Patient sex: F
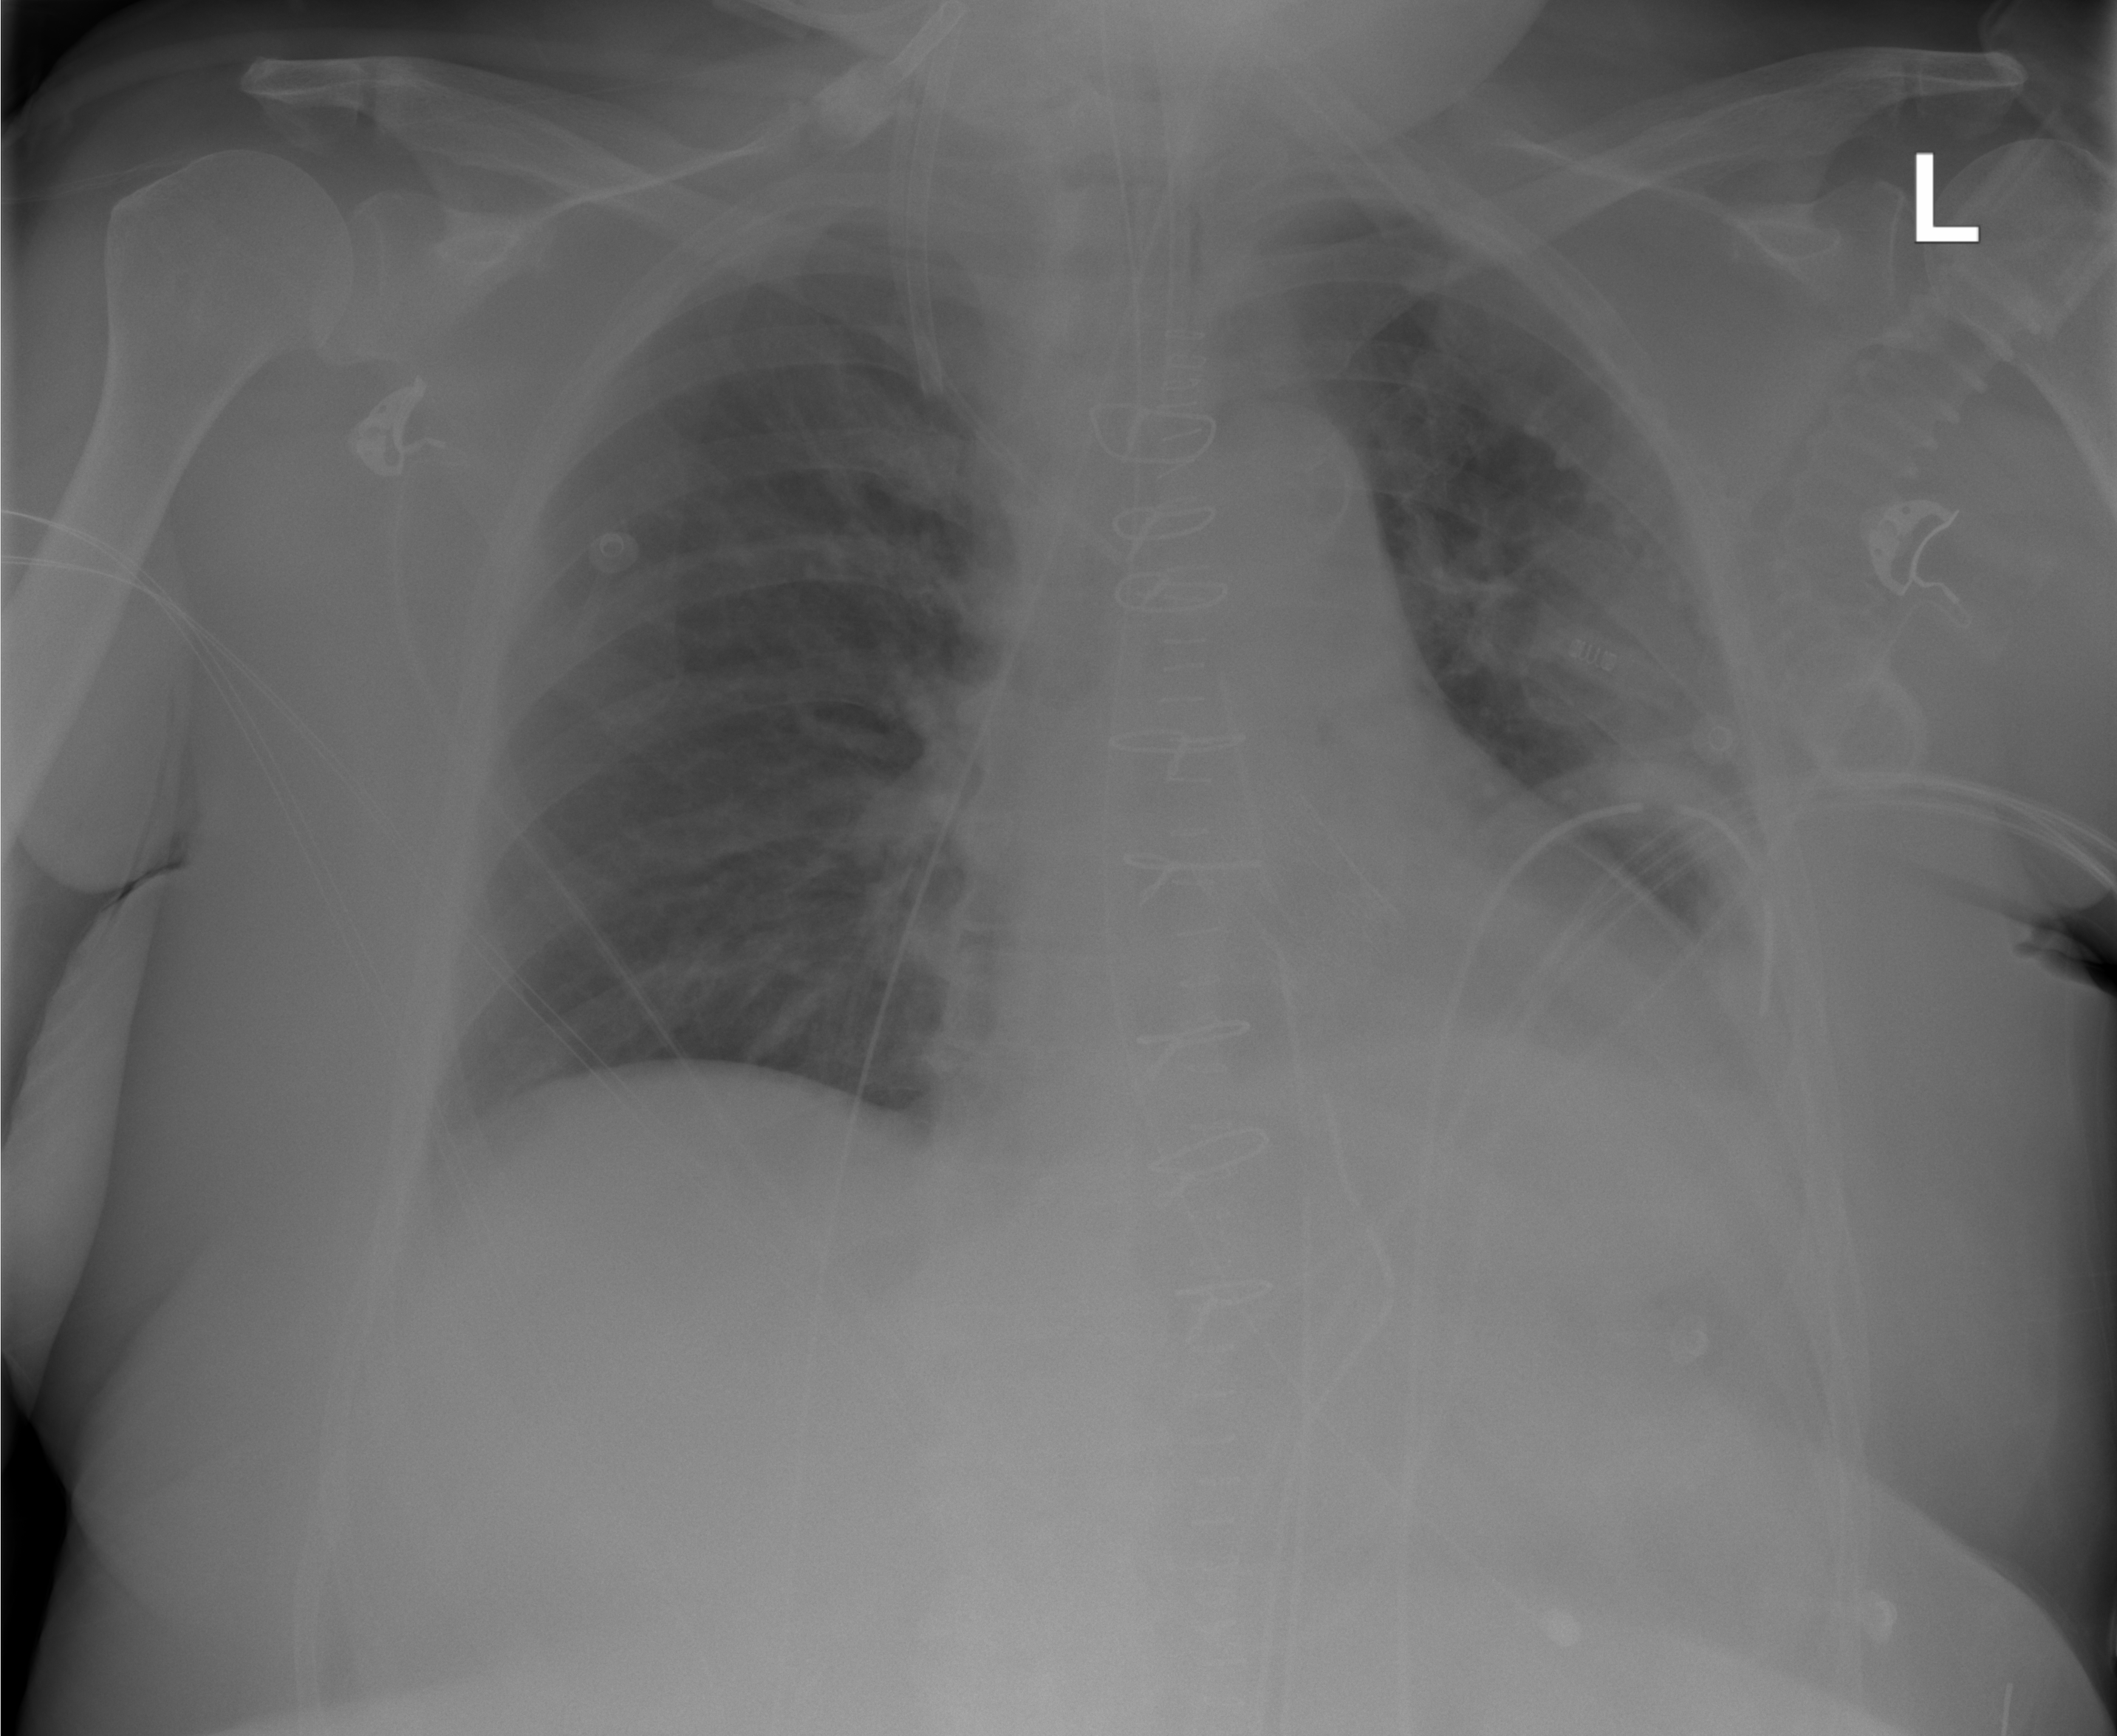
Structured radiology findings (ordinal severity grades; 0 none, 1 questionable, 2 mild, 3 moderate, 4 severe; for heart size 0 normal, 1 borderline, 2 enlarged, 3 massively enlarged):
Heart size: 0
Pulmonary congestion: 0
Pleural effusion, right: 0
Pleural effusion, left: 0
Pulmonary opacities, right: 0
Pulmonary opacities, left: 0
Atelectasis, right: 0
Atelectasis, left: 2